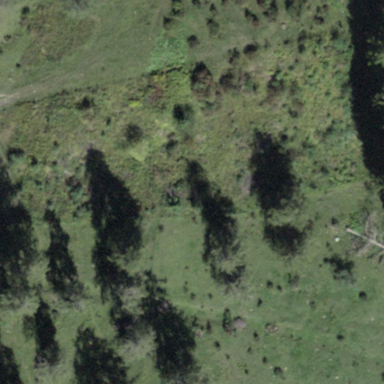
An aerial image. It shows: Forest area.